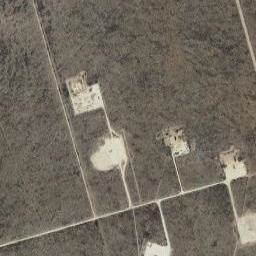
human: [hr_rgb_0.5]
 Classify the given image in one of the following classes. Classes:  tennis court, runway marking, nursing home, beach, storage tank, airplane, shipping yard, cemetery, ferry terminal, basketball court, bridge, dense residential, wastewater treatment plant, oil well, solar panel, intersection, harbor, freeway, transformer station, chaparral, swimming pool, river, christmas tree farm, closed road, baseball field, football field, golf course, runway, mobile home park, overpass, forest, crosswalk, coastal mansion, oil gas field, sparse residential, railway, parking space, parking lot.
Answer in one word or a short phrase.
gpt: oil gas field